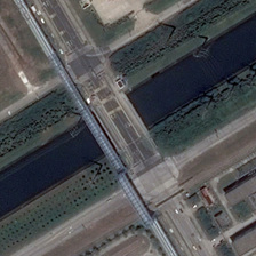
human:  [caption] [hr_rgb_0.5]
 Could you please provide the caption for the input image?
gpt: A bridge on Heihe River has many green plants and is close to several buildings.

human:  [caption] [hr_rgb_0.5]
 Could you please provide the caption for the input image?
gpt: There are many green plants near a bridge across Heihe River and several buildings.

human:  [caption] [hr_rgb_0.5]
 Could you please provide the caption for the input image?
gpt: This is a bridge and some buildings.

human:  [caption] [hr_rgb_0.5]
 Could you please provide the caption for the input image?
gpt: the roads are grey, the trees are green and the water is blue .

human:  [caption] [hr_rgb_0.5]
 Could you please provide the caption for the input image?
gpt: This is a huge bridge and some buildings.